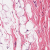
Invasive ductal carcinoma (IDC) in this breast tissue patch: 0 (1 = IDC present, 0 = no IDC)